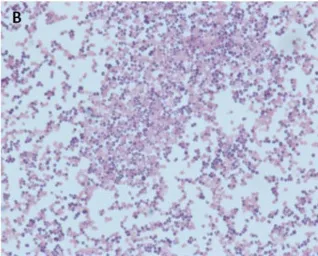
Blood cultures and biochemical tests for Neisseria meningitidis. Blood culture medium broth, and ,colture smear by Gram staining 100x.
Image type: pathology (gram)